Question: Having this issue with my Dropbox App which is integrated with the OAUTH Dropbox API.
<URL>
Application works fine except, everytime a user accesses the app (even after the first time) they are continuously prompted with a confirmation for the application to access their files and folders. Is this expected behaviour? or should this only occur once when the user first accesses the application?
Anyone have experience with the Dropbox API?

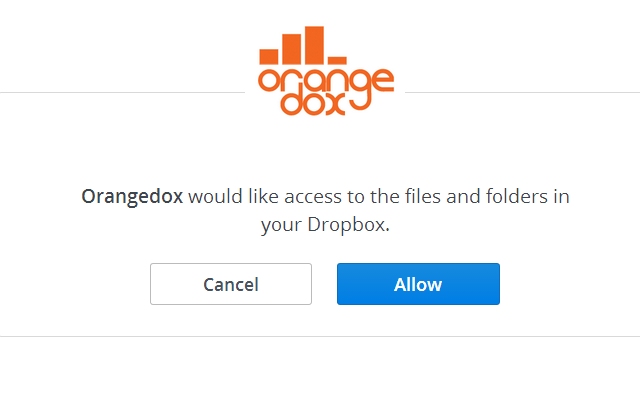
Answer: Correct me if I'm wrong, but I think what you're asking is why when you redirect the user to the auth page, they get prompted to "allow" the app even though they already have.
This app is using OAuth 1. Dropbox does do auto redirection for if the user has already authorized the app. So if you use OAuth 2 instead, a user who has already authorized your app will be forwarded directly back to the app instead of being asked to click the Allow button first.